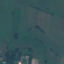
Label: Pasture